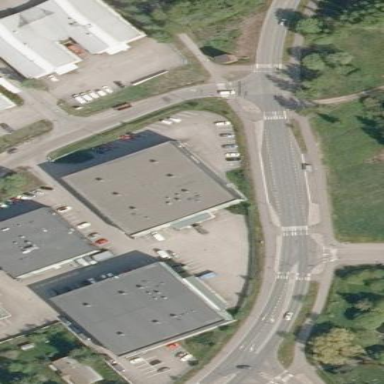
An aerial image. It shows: Warehouse.